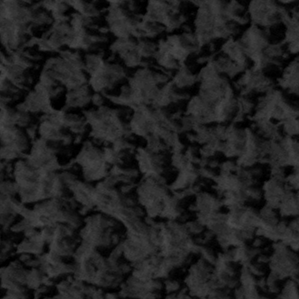
Label: frost